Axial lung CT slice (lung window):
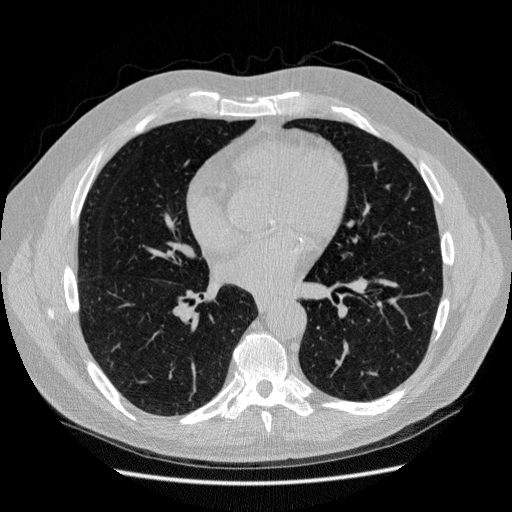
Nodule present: no